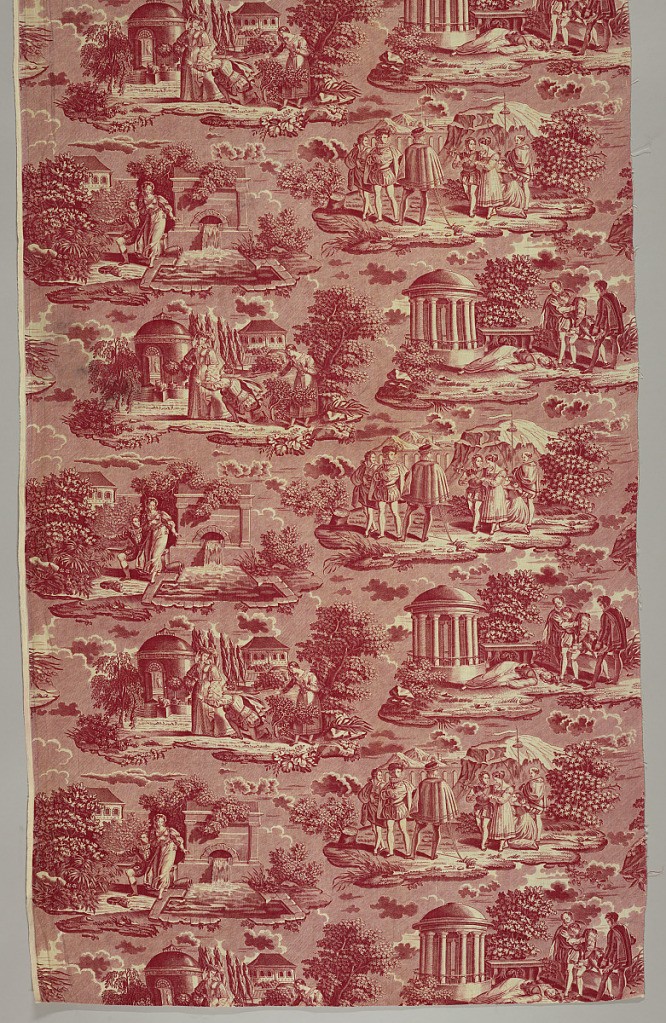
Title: Textile
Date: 1800–1850
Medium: cotton Technique: printed by engraved roller on plain weave
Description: Four scenes illustrating early loves of Henri IV.
No captions on the scenes. In red on white.